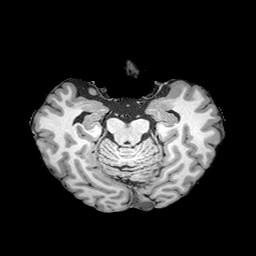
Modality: T1w
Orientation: coronal
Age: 56
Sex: female
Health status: healthy